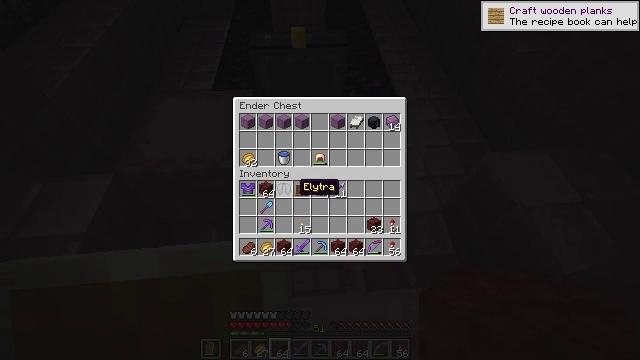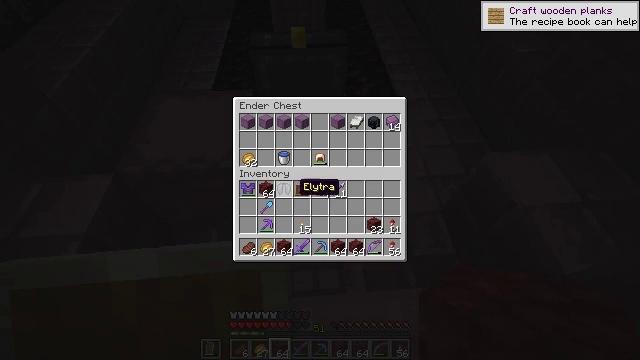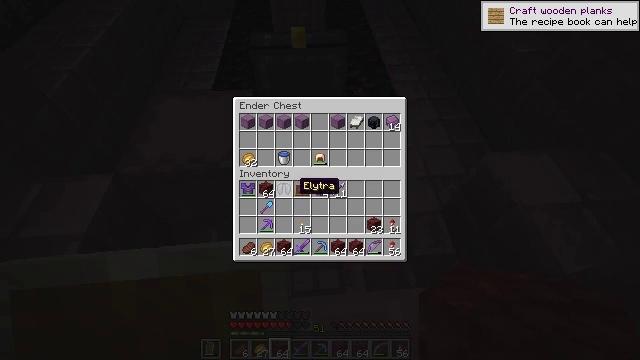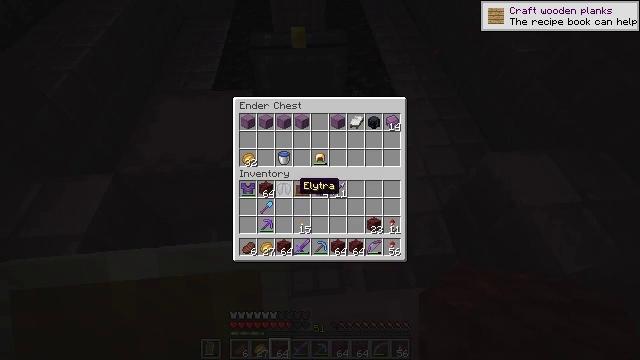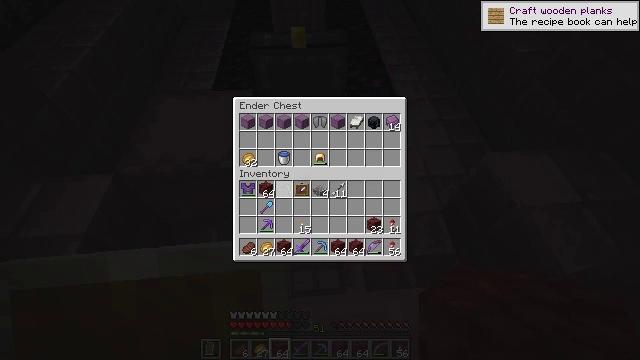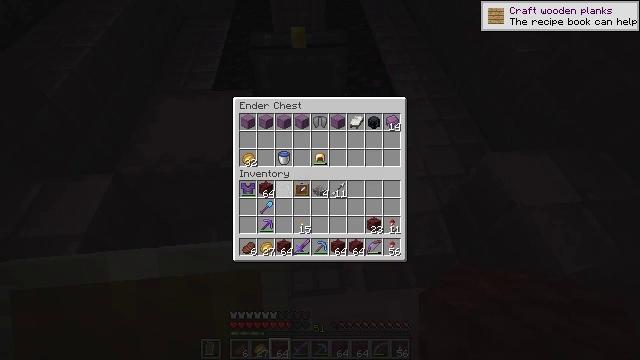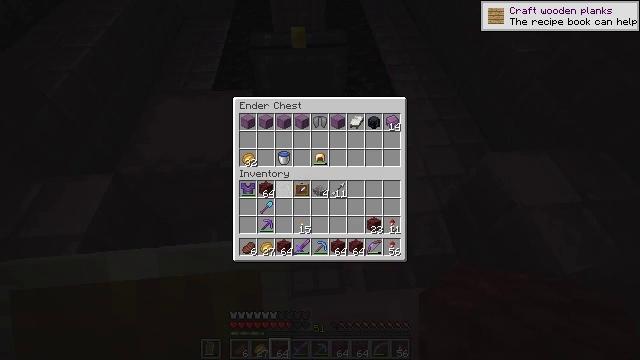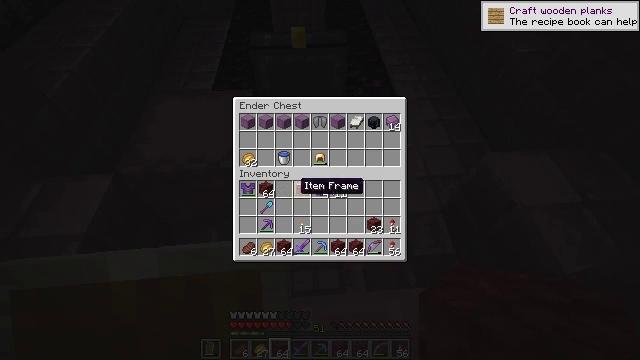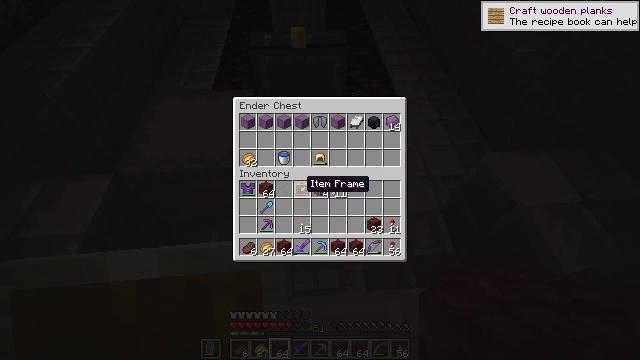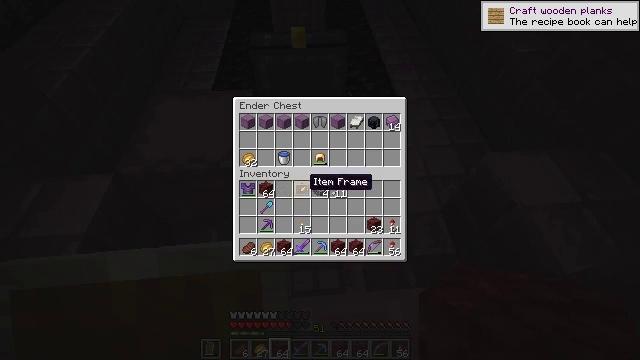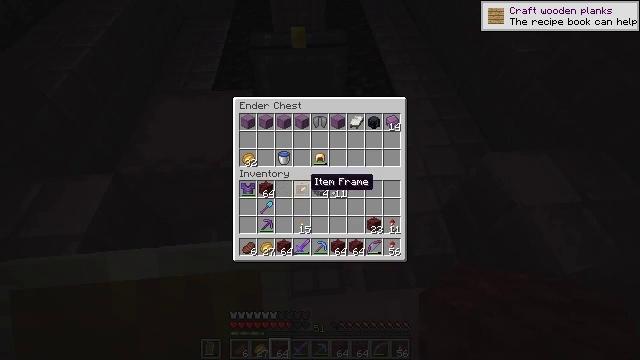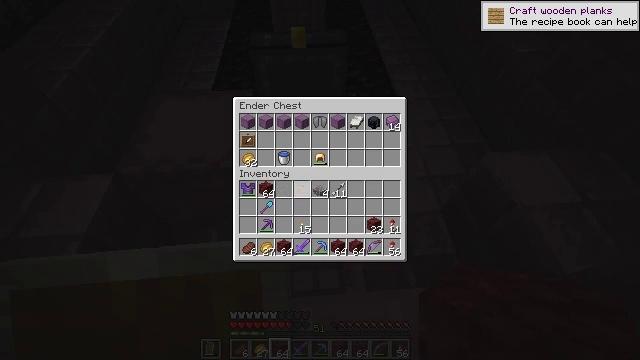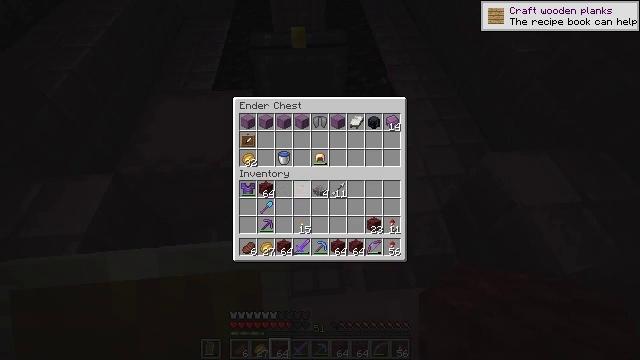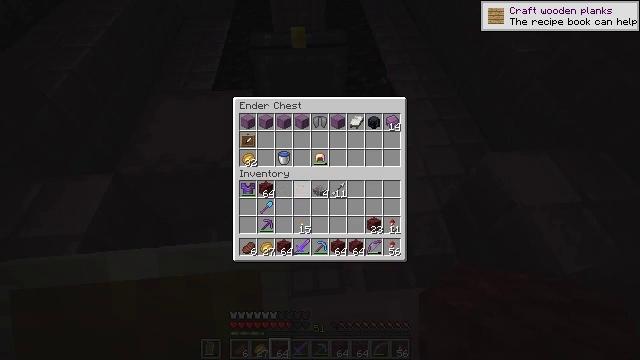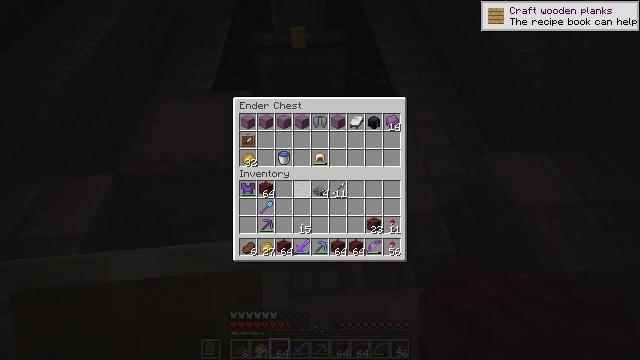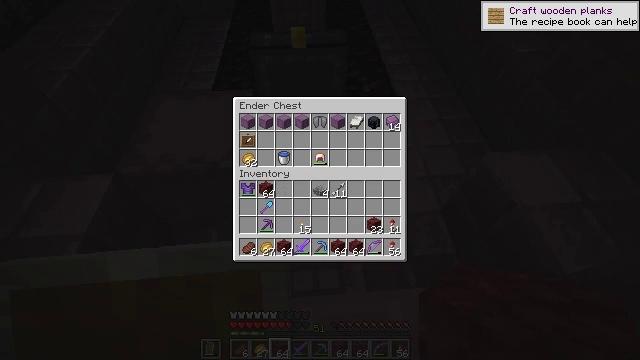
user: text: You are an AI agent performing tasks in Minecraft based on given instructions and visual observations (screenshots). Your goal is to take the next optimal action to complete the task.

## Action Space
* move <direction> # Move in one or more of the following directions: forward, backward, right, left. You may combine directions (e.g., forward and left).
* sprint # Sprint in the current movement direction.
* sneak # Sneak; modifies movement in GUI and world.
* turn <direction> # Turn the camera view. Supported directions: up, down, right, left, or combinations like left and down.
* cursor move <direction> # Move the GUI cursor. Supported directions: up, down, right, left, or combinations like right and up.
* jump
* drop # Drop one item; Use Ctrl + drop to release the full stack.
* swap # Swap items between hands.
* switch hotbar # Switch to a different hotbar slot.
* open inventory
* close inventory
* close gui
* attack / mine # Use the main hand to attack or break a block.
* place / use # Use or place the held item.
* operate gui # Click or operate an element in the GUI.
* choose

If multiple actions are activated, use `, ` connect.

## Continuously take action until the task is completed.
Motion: motion action
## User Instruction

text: Break the shulker box to collect it.
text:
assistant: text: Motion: sneak
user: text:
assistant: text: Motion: sneak
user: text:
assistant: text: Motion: sneak
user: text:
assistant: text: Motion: sneak, choose
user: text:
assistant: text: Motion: sneak, choose
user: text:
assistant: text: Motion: sneak, choose
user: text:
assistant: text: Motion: sneak
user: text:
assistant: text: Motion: sneak
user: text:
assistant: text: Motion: sneak
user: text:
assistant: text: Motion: sneak
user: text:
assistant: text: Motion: sneak, choose
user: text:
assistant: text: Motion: sneak, choose
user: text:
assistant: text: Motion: sneak, choose
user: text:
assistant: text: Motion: sneak
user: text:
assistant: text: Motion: sneak, cursor move right and up
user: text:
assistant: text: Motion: sneak, cursor move up
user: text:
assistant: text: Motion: sneak, cursor move up
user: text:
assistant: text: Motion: cursor move up
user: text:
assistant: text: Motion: cursor move up
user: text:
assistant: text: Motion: no_op
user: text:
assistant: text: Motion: no_op
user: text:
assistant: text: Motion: no_op
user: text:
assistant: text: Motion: no_op
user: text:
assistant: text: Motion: no_op
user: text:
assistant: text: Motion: operate gui
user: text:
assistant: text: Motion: operate gui
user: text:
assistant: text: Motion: operate gui
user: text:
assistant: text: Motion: cursor move left
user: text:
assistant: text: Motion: cursor move left
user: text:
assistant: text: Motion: cursor move left